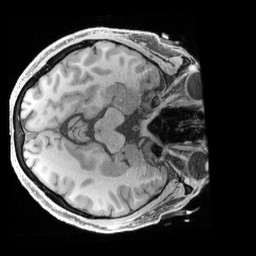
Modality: T1w
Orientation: axial
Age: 29
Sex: male
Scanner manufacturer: siemens
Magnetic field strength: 3 T
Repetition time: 2.4 s
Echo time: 0.00241 s